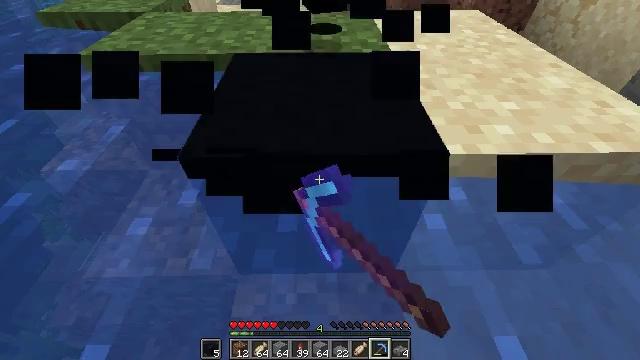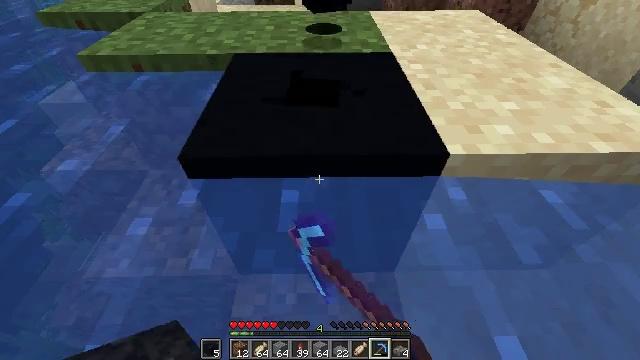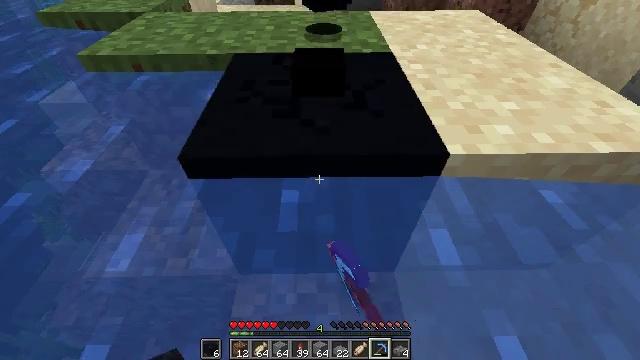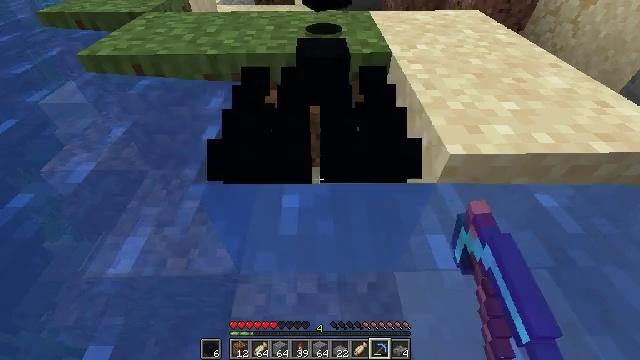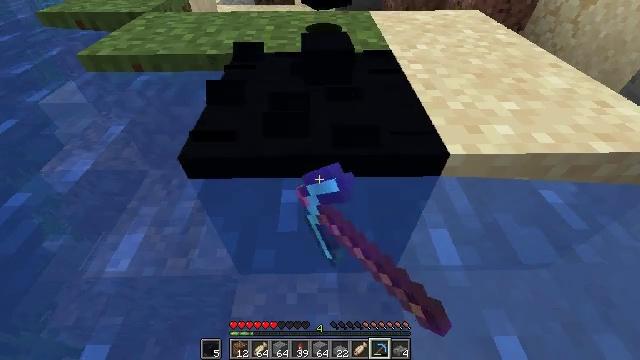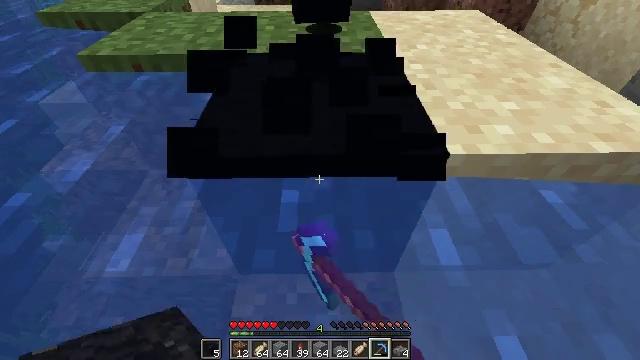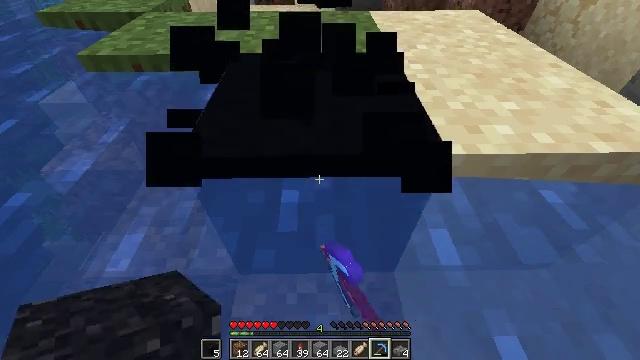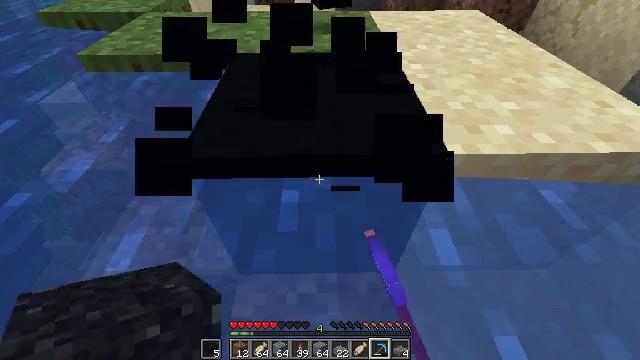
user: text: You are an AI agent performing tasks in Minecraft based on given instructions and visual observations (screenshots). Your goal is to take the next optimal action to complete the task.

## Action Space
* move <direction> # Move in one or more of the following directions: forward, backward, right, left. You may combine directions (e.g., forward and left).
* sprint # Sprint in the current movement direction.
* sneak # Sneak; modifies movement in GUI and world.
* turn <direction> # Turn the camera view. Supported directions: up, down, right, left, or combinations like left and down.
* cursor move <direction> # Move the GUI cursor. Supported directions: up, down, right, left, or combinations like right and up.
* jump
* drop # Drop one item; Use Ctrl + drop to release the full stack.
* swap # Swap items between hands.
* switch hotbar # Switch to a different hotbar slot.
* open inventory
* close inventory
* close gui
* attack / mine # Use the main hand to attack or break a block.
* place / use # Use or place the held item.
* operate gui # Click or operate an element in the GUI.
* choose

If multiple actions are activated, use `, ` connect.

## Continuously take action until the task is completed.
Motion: motion action
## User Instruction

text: Collect black concrete for building projects.
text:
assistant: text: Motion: attack / mine and use / place
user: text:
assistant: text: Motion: attack / mine and use / place
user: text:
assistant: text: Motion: attack / mine and use / place
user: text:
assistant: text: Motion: attack / mine and use / place
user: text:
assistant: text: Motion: attack / mine and use / place
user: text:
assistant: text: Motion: attack / mine and use / place
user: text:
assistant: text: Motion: attack / mine and use / place
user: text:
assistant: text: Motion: attack / mine and use / place